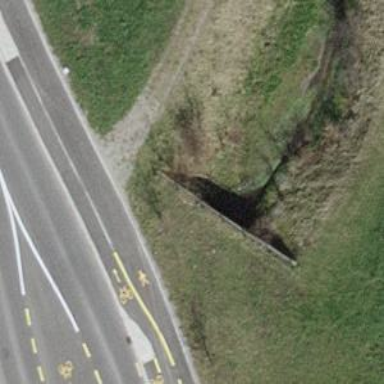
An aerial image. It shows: Tunnel underpassing drain waterway.